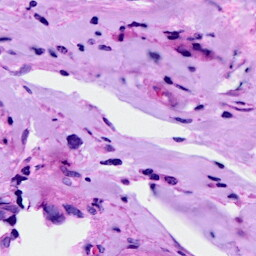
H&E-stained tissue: Breast